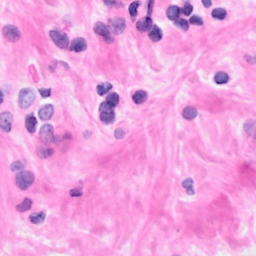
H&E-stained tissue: Breast